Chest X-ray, PA view. Patient: 55 years old, sex F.
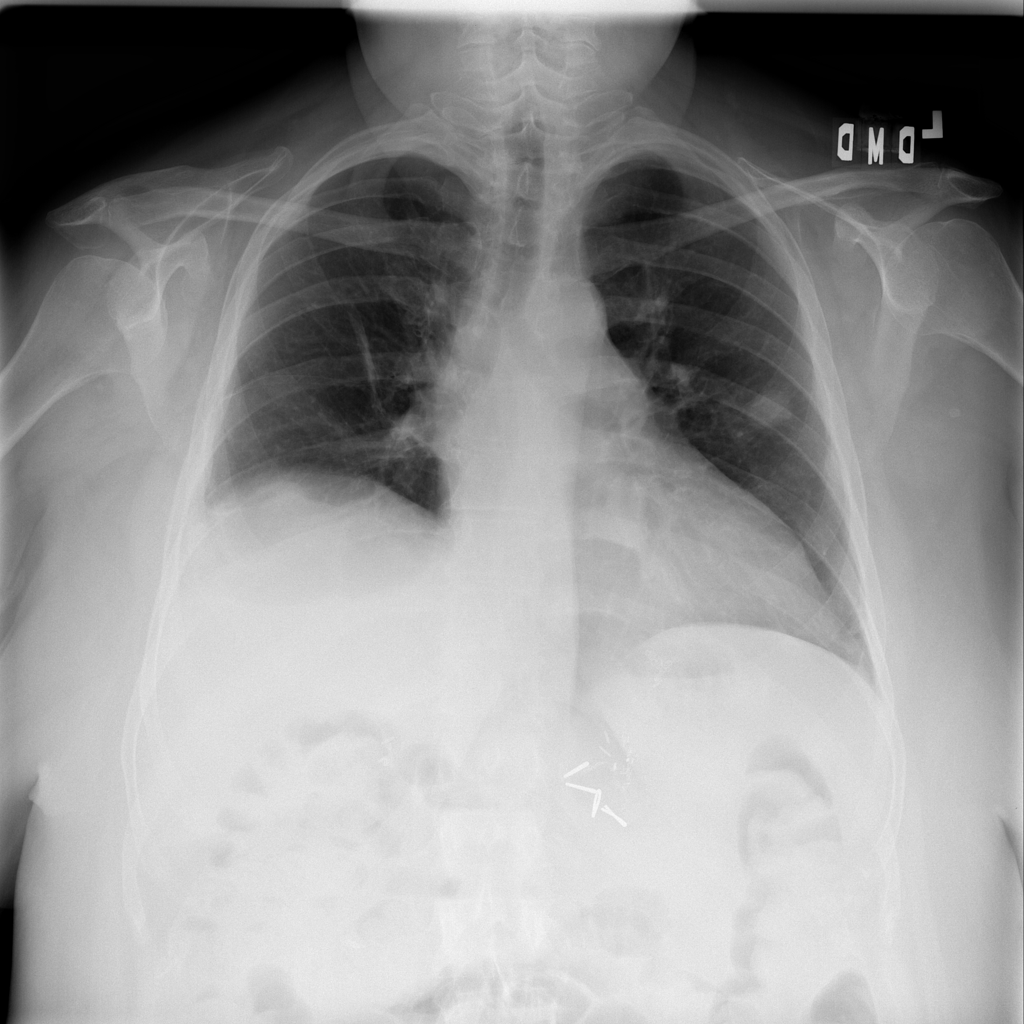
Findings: Effusion